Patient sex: M
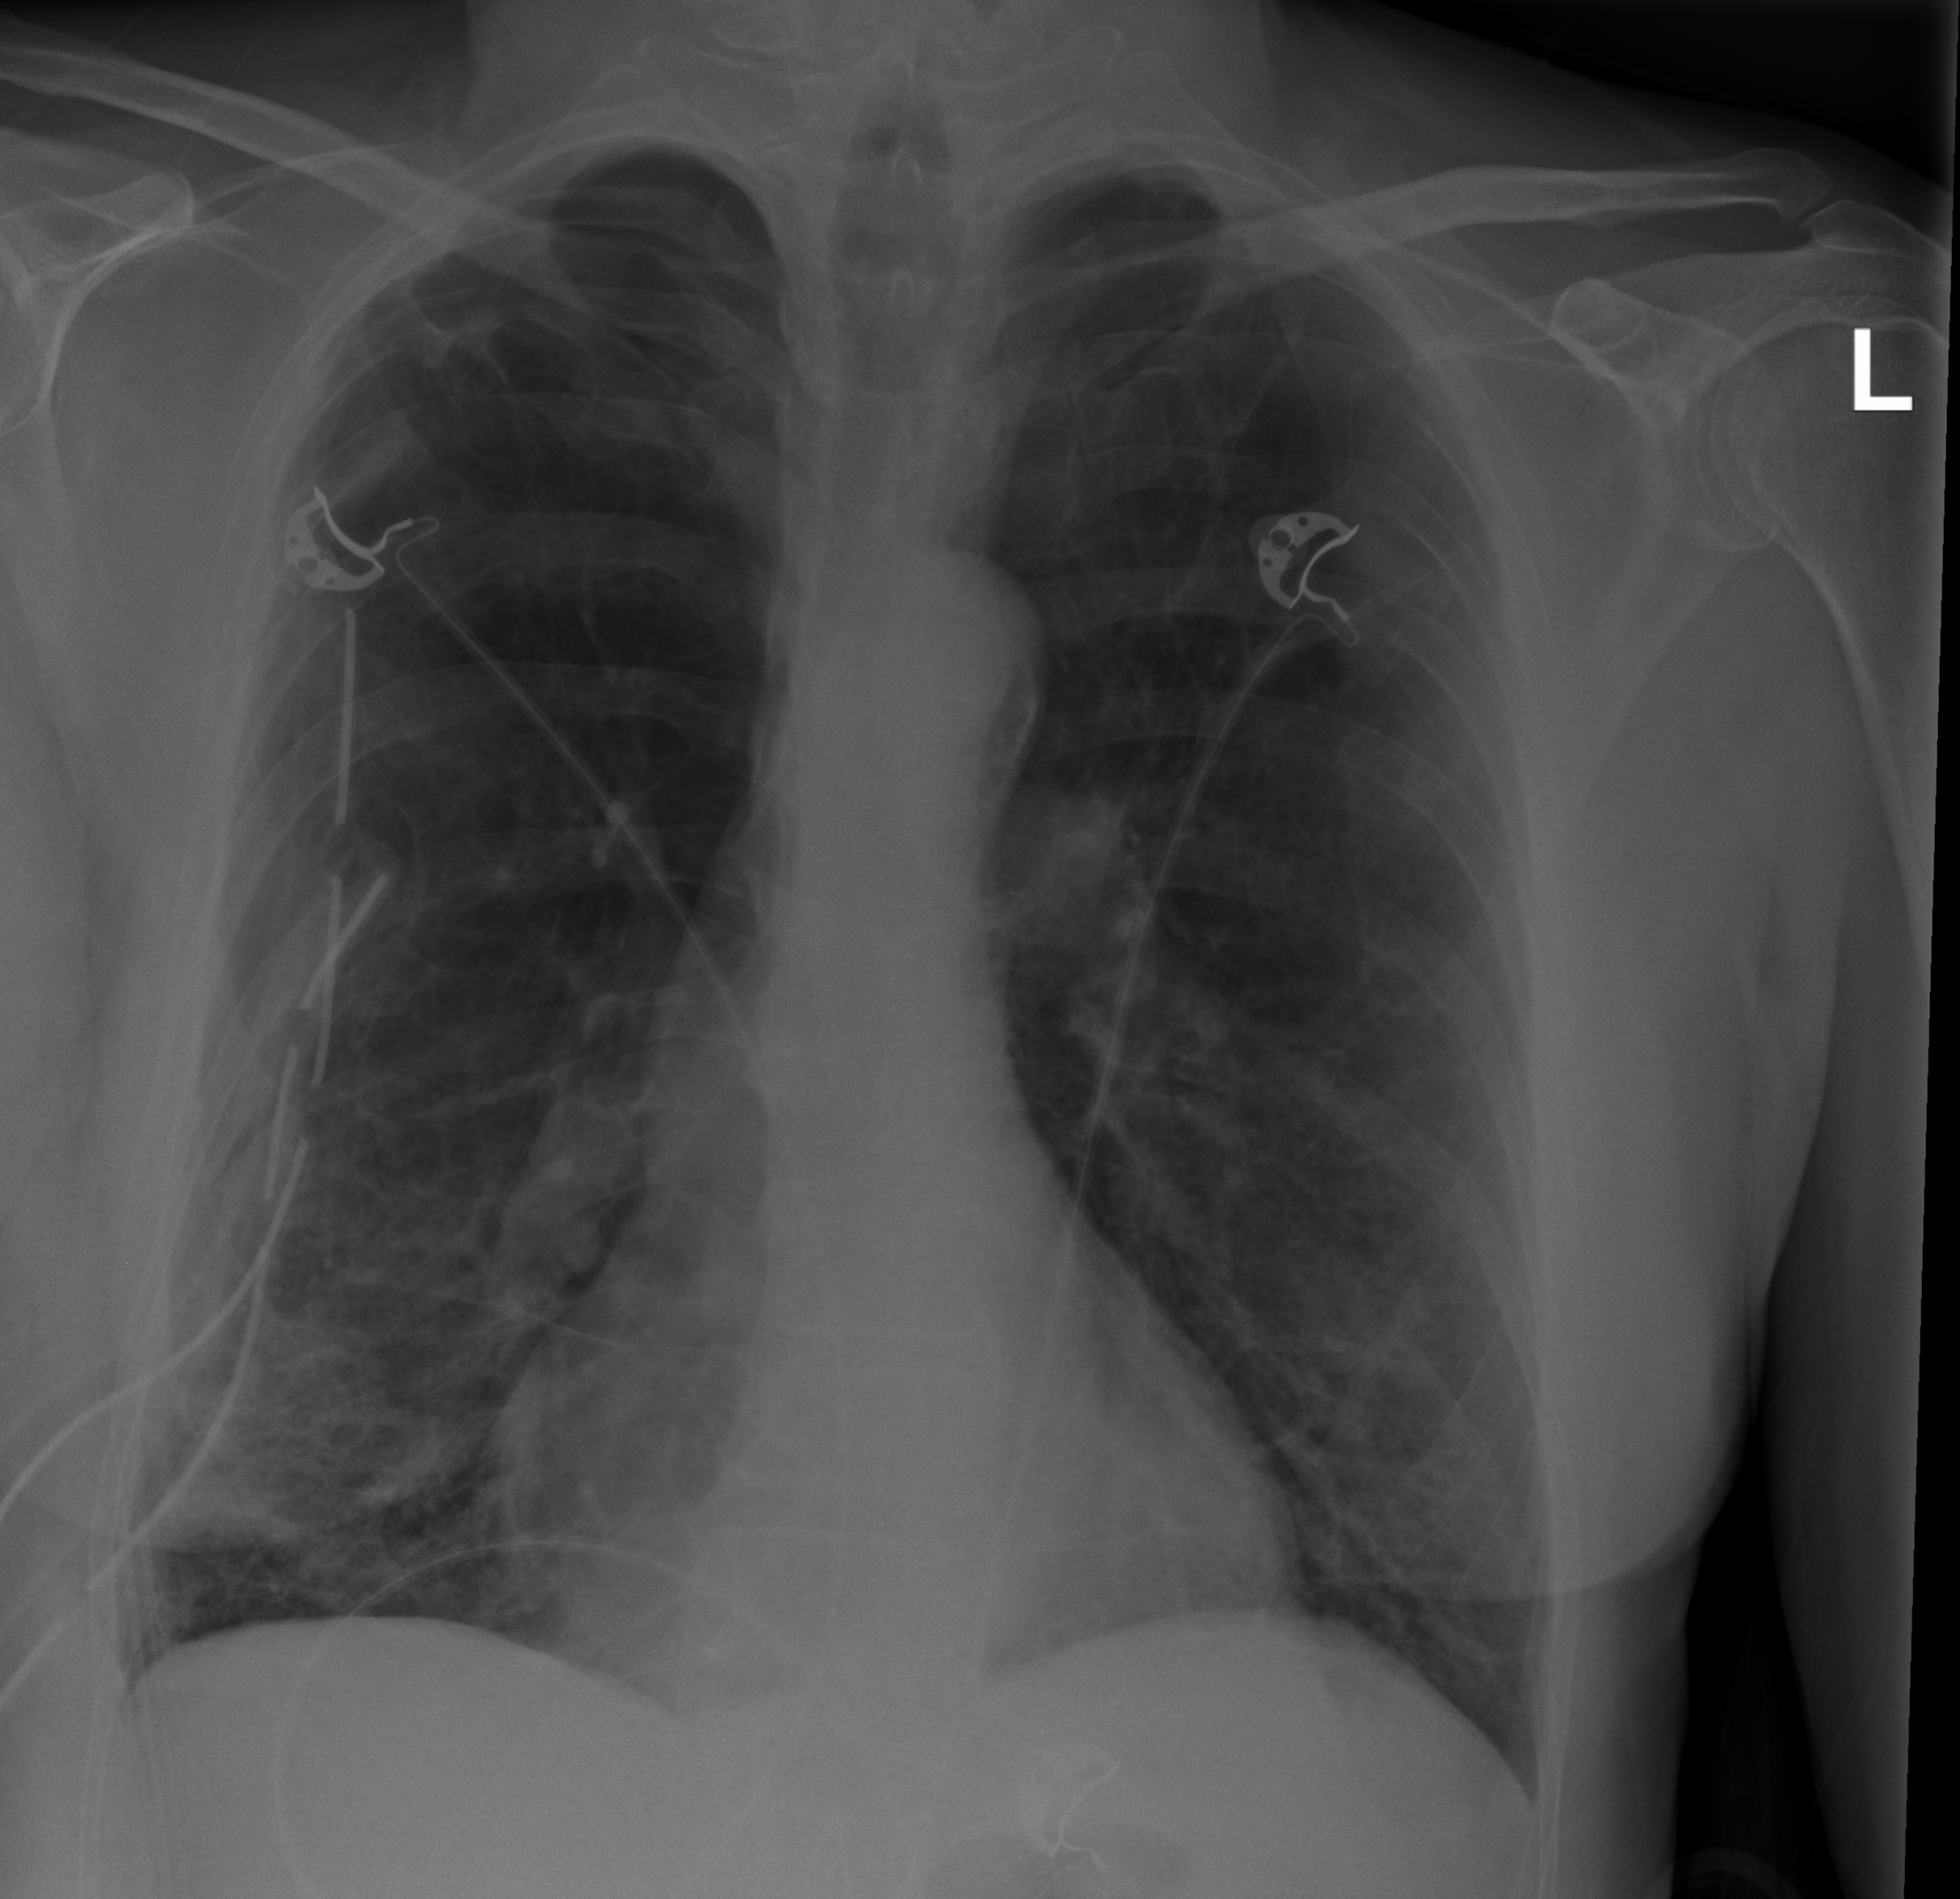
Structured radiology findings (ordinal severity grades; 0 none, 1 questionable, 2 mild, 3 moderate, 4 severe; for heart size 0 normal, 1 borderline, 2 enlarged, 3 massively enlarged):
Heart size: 0
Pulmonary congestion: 0
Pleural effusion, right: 0
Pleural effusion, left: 0
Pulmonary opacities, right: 3
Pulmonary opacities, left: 3
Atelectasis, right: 3
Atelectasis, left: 3